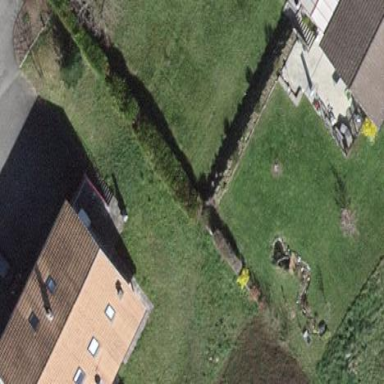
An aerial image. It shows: Residential garden.